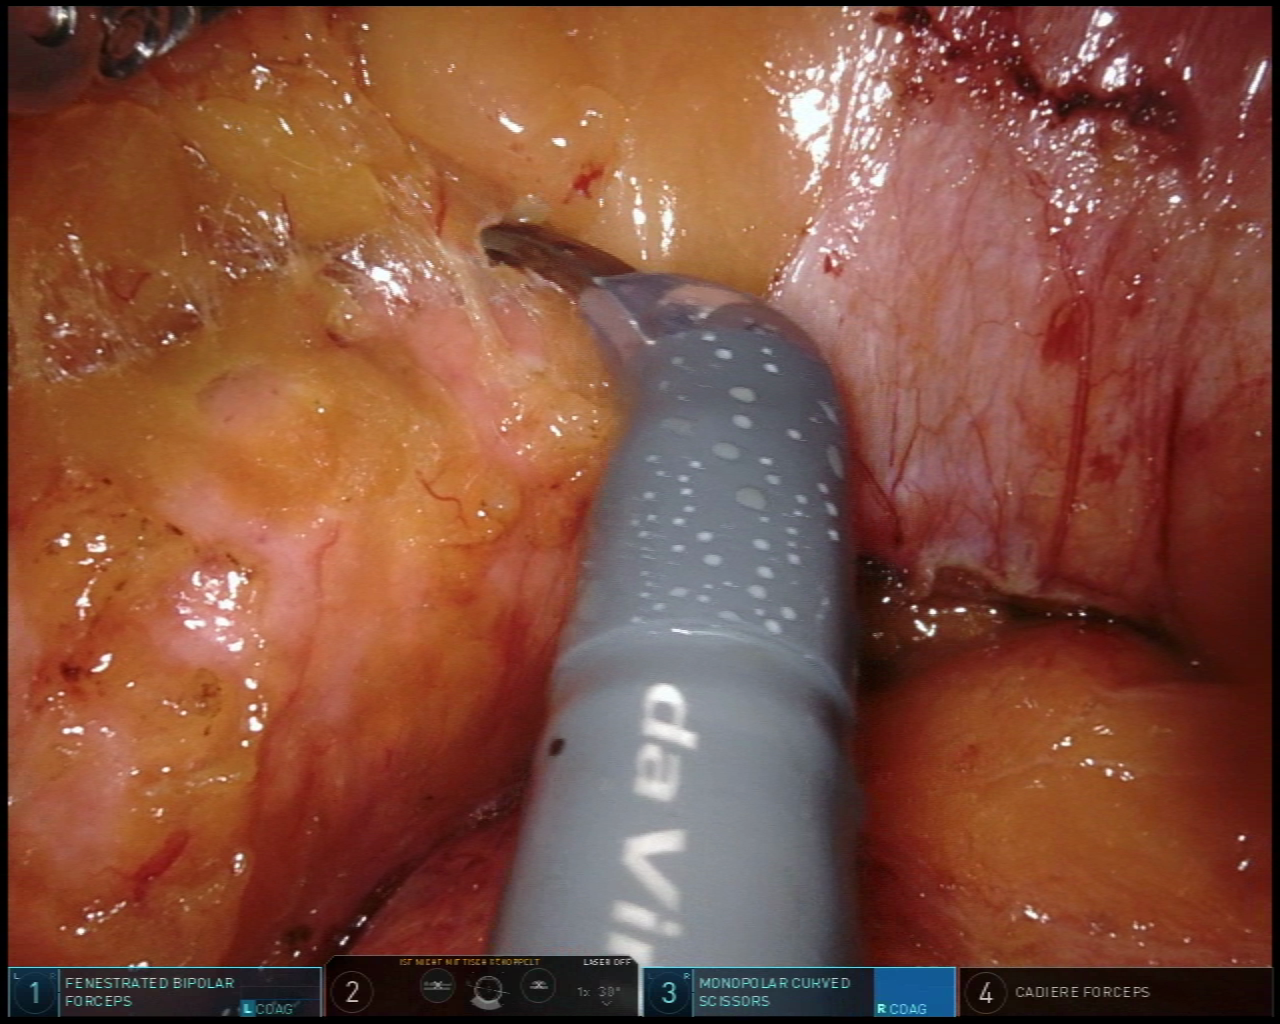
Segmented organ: pancreas
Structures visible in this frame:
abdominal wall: no
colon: no
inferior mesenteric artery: no
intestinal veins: no
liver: no
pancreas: yes
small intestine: no
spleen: no
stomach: no
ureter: no
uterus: no
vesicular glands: no